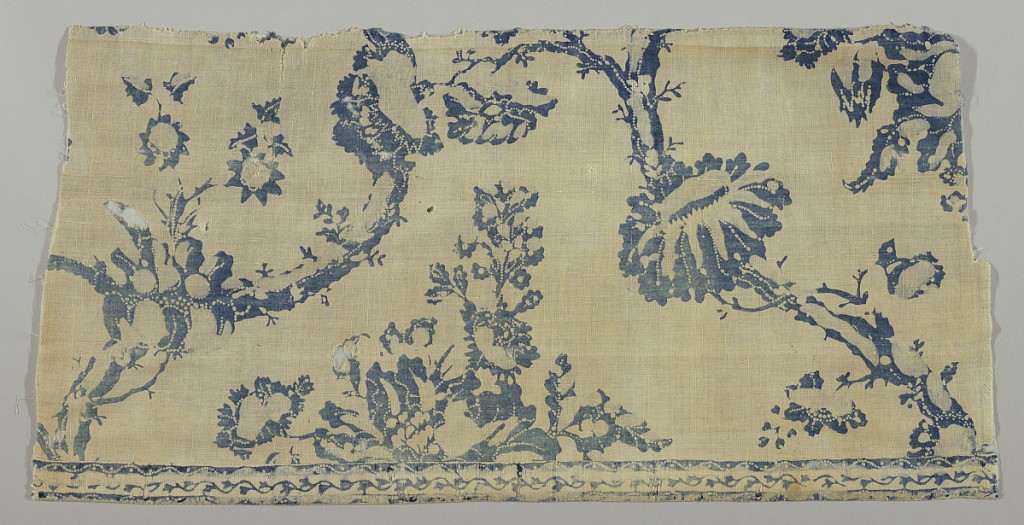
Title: Textile
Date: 1700–1750
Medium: cotton Technique: resist printed on plain weave
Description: Fragment in two shades of blue on a white ground. Design of undulating branches with large blossoms. Very fine white dots used to enhance design. Separate border in similar design.